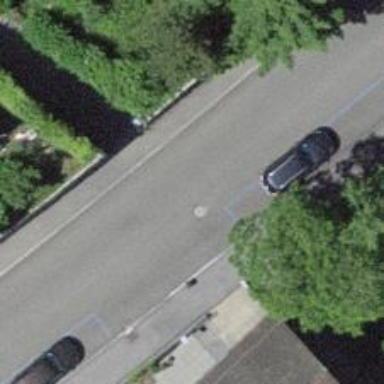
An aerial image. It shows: Unmarked crossing on the road.